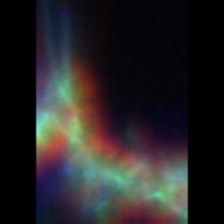
Taxon: Diatom_aggregate
Group: Diatoms